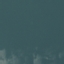
Land use / land cover class: SeaLake